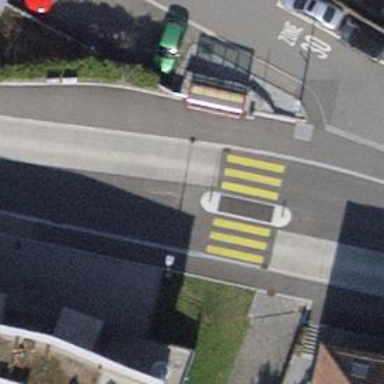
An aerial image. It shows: Uncontrolled zebra crossing with central island.